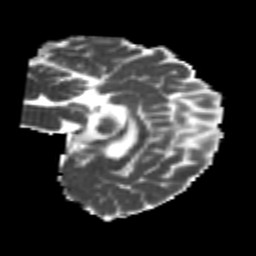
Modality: MD
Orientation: sagittal
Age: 22
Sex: male
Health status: healthy
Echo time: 0.074 s